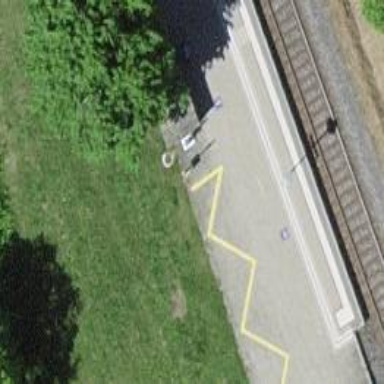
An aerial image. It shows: Platform for public transport on the road.